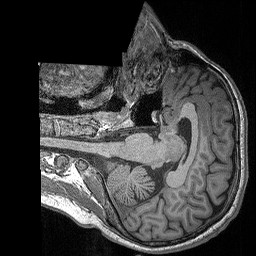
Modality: T1w
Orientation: axial
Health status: ill
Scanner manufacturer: siemens
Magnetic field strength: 3 T
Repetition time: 2.3 s
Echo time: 0.00298 s